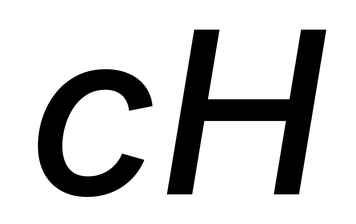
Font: Inter-Italic_Medium_Italic